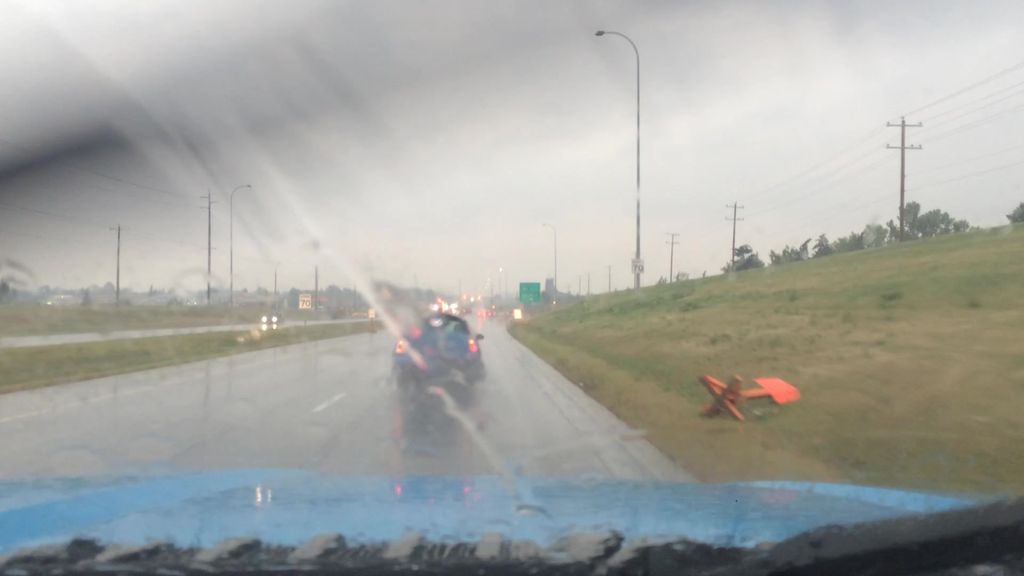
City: calgary